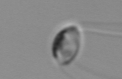
Label: Chaetoceros